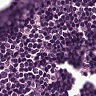
Metastatic tissue present: no